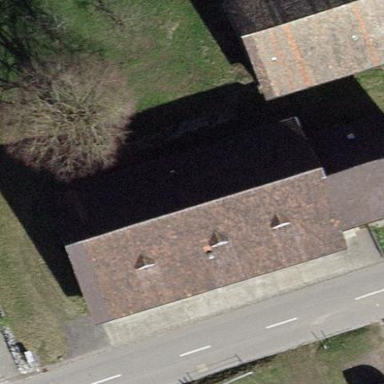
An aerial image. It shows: Building with gabled roof.